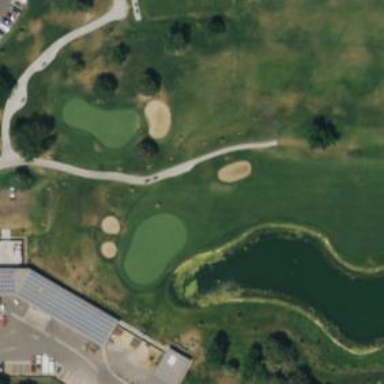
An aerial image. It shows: Path for golf carts.